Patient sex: M
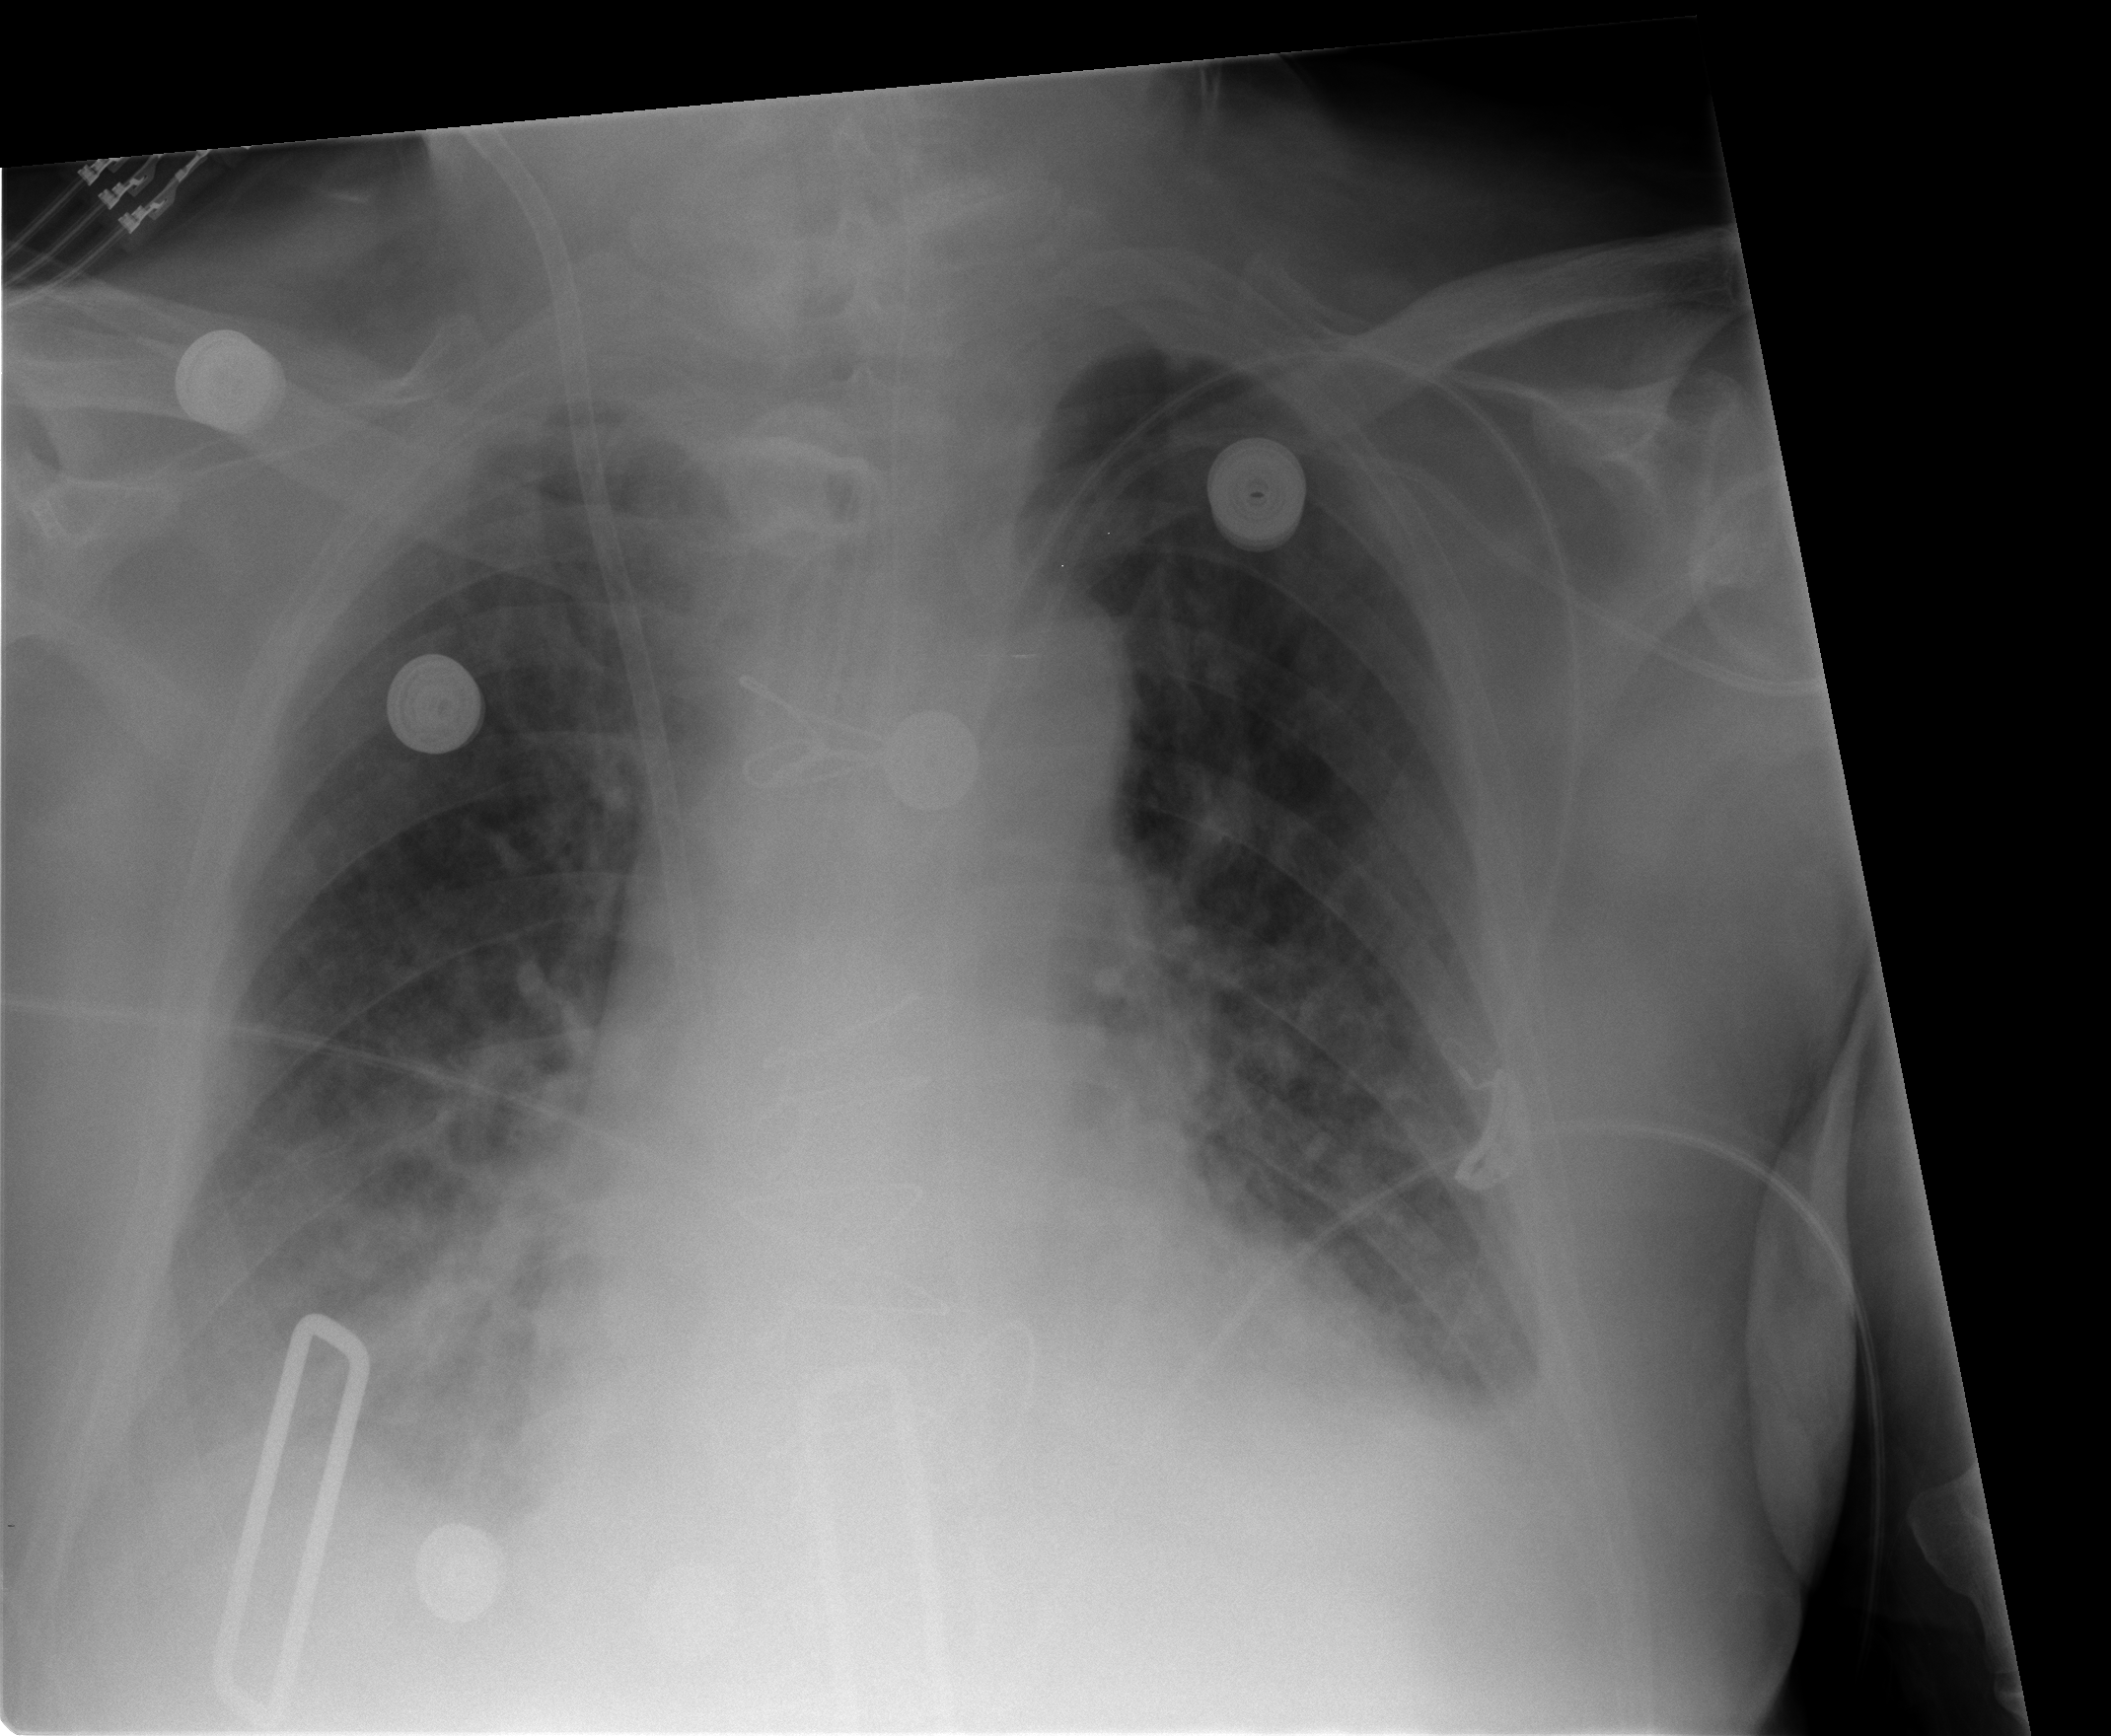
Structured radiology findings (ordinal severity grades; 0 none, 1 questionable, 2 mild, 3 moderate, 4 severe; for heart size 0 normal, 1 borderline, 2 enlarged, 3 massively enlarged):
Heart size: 1
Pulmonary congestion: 2
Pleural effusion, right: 1
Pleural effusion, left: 2
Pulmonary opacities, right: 0
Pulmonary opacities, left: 0
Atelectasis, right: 0
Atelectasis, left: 2